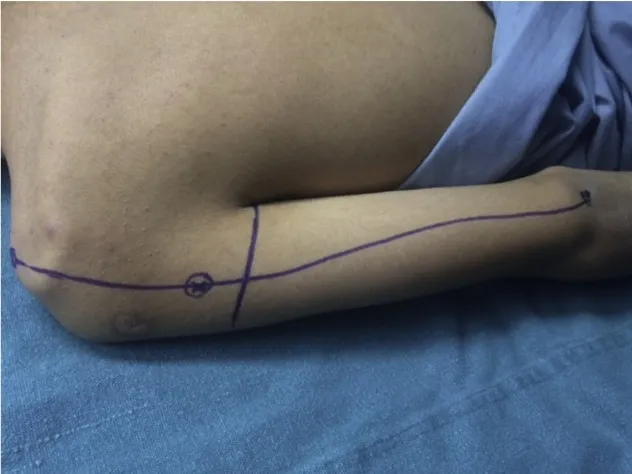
B) A close up of the two lines and the point (x) localizing the quadrilateral space.
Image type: medical_photograph (skin_photograph)